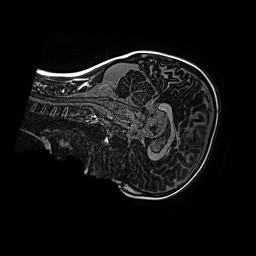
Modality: MP2RAGE
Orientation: sagittal
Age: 11
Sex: male
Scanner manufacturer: siemens
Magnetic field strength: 3 T
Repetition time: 4 s
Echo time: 0.00299 s